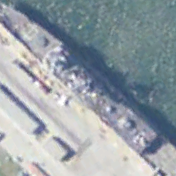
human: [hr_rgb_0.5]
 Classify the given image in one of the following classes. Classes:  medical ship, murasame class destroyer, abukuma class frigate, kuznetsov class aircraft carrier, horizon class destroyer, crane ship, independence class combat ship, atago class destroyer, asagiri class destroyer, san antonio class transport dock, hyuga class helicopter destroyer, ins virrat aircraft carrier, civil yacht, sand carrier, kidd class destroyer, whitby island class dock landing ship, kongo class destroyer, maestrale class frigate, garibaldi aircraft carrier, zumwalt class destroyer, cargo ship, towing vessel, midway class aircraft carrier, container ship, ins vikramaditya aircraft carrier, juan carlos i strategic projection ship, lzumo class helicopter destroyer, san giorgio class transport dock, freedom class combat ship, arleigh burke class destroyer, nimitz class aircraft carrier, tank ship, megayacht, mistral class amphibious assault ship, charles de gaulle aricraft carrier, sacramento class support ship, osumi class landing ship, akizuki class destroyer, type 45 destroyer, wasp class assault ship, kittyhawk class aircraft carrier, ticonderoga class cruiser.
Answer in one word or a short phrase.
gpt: Ticonderoga class cruiser